Aerial crown-view tile of a tropical tree (Barro Colorado Island, Panama), acquired 20250217:
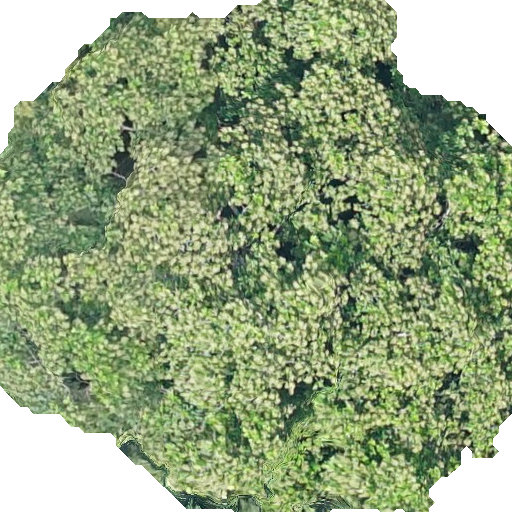
Species: Anacardium excelsum
GBIF accepted scientific name: Anacardium excelsum
Crown area: 362.645 m²